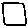
Label: square